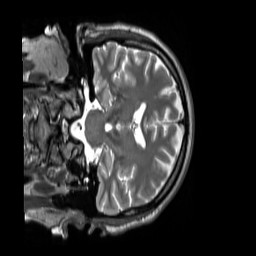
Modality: T2w
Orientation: coronal
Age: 45
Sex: male
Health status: ill
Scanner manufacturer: siemens
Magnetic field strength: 3 T
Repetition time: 2.8 s
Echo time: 0.326 s